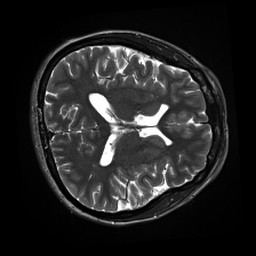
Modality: inplaneT2
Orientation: axial
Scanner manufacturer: siemens
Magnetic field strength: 3 T
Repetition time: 11 s
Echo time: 0.059 s